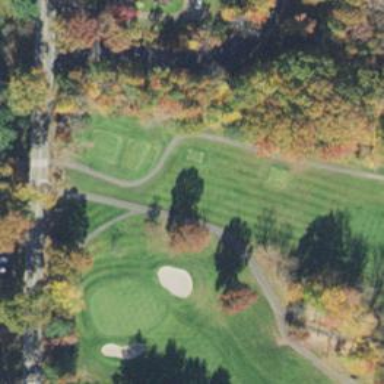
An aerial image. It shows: Path for both road and golf.